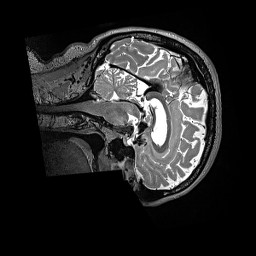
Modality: T2w
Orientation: sagittal
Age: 53
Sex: female
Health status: ill
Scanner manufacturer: siemens
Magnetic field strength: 3 T
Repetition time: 3.2 s
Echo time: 0.564 s